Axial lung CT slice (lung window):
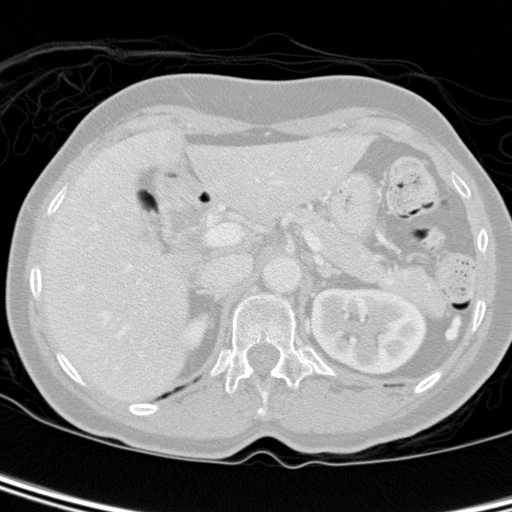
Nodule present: no